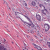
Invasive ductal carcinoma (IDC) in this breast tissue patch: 1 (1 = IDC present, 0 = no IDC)